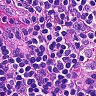
Metastatic tissue present: no